Question: Sorry if I can't explain with code, I'm newbie with CSS. How can I do this?:

HTML code:
'''
<!DOCTYPE HTML>
<html>
<head>
<meta http-equiv="Content-Type" content="text/html; charset=utf-8">
<title>CSS DIV issue</title>
</head>
<body>
<div id="div1">
<img src="image-800x216.gif" />
</div>
<div id="div2">
<img src="image-567x43.gif" />
</div>
</body>
</html>
'''
Is intended to work with IE (all), Opera, Safari, Chrome and FF. Is possible or I'm dreamer?
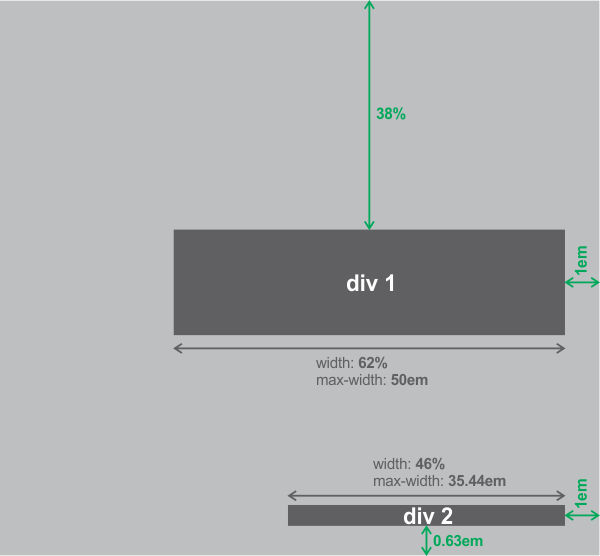
Answer: <URL>
'''
#div1 {
position: absolute;
top: 38%;
right: 1em;
width: 62%;
max-width: 50em;
outline:#999 solid 1px;
}
#div2 {
position: absolute;
bottom: 0.63em;
right: 1em;
width: 46%;
max-width: 35.44em;
outline:#999 solid 1px;
}
'''
I've added 'outline' for you to make 'div's visible. You may delete them.